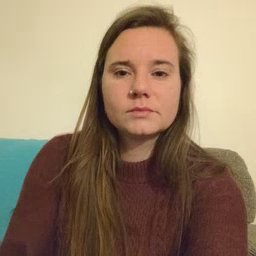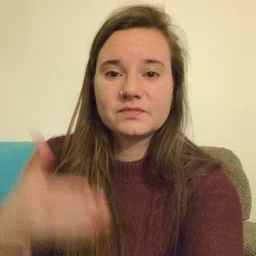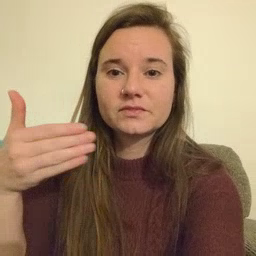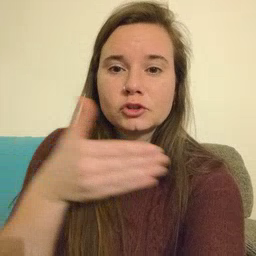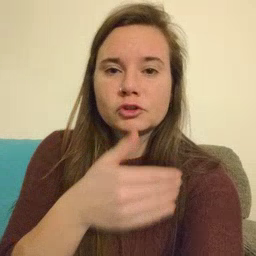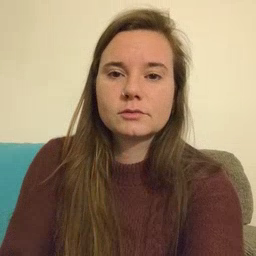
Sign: fish